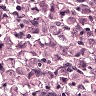
Metastatic tissue present: yes